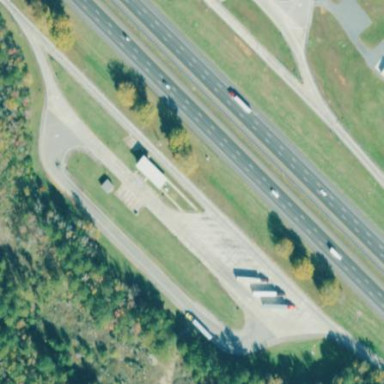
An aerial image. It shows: Rest area road with weigh station amenity.